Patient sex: F
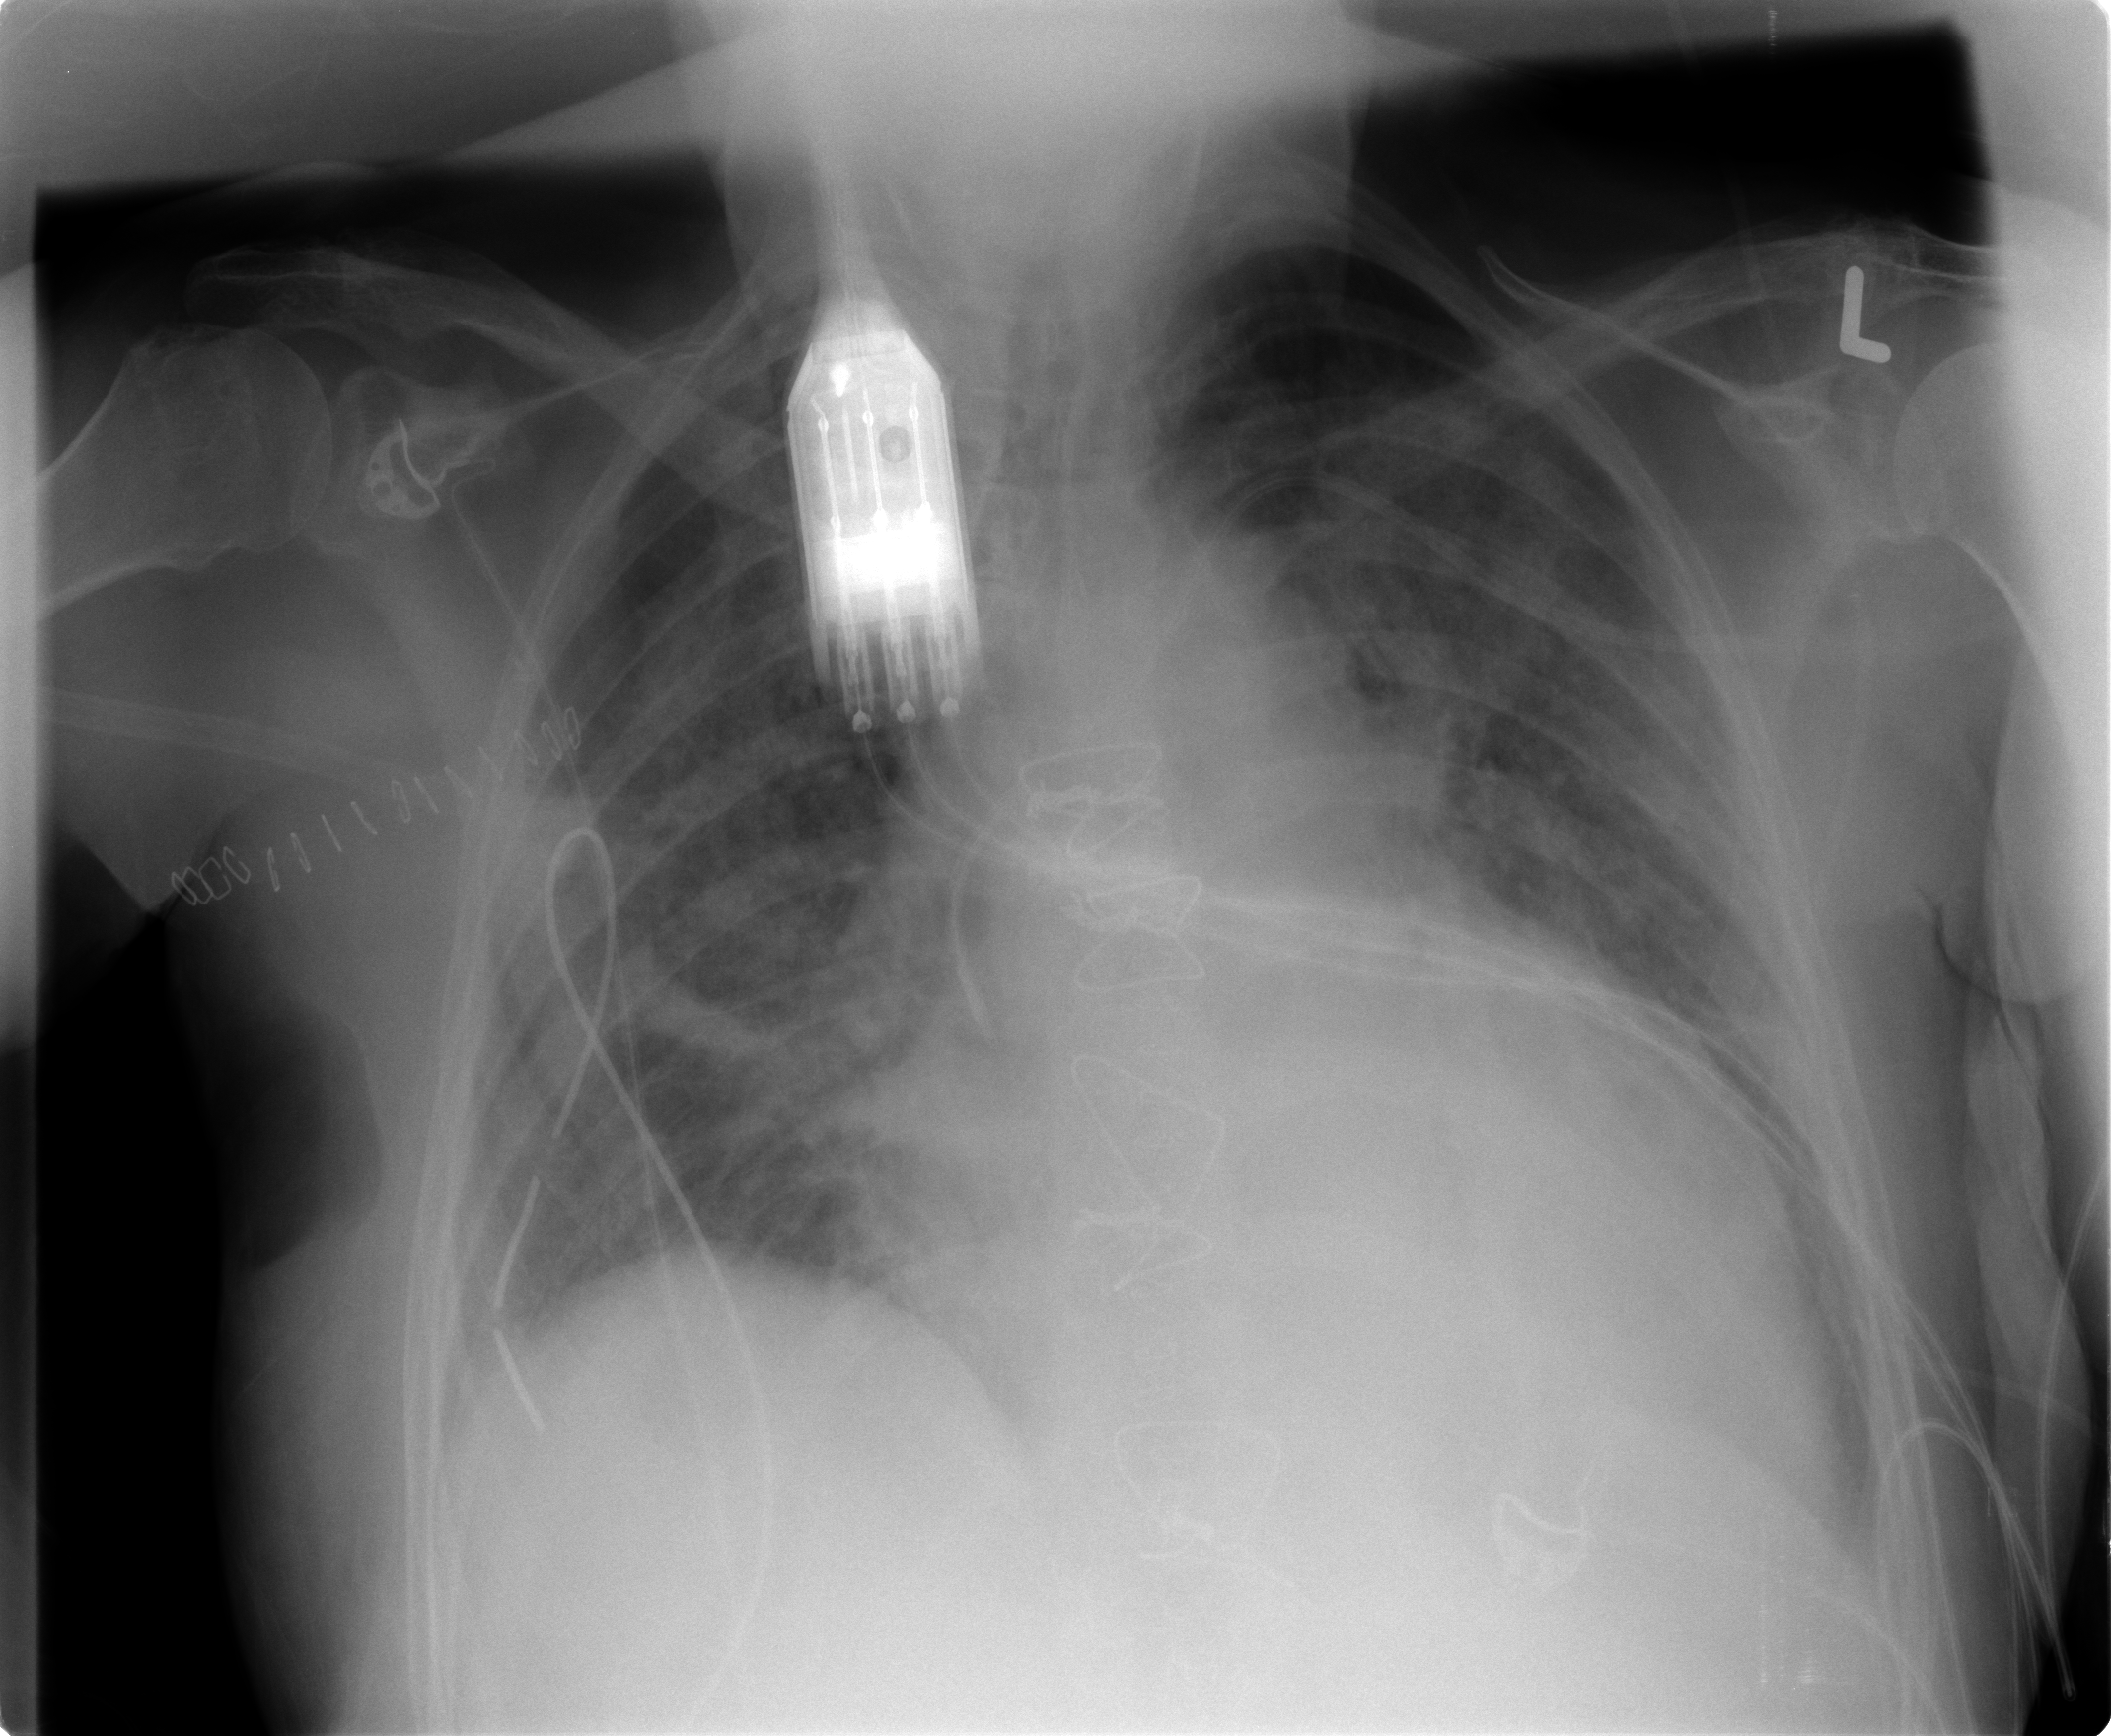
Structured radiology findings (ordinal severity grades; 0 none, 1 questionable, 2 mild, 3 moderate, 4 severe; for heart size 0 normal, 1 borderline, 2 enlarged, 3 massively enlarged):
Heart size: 2
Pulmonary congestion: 2
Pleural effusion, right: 1
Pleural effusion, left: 2
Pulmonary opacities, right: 3
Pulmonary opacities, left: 3
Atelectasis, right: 2
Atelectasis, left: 2